Question: I'm working with Visual source safe 6.0 and in the explorer I can see all the files with status (checked out or not)
For the "checked out" files I just noticed that there are two different icons:

I just wonder what is the difference between these two statuses.
I already had the two icons without doing something particular..
Thanks
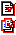
Answer: Ok found it.
It seems the second icon (the one with 3 little files) is for checked out files shared with multiple projects..
visible in the properties of the file..